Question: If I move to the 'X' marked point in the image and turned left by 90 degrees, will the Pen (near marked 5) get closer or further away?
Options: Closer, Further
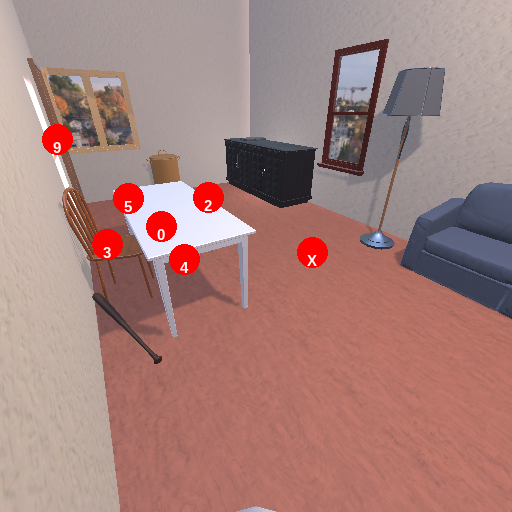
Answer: Closer